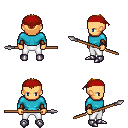
a pixel art fantasy rpg character, male body template, human, tanned skin, teal long-sleeve shirt, white pants, brunette short mohawk hairstyle, red bandana, cloth bracers, metal boots, spear, four views (front, back, left, right), 2x2 character sprite sheet, small pixel art, hard edges, no anti-aliasing